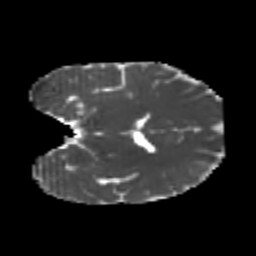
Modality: MD
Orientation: coronal
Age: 22
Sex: female
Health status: healthy
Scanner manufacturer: philips
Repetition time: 7.387 s
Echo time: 0.08599 s